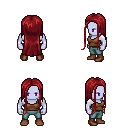
a pixel art fantasy rpg character, male body template, dark elf, purple skin, brown pirate shirt, teal pants, brunette extra-long hairstyle, brown shoes, four views (front, back, left, right), 2x2 character sprite sheet, small pixel art, hard edges, no anti-aliasing